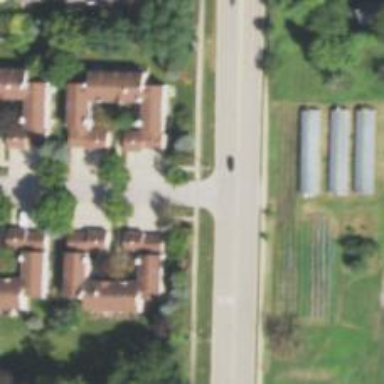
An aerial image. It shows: Residential road with asphalt surface and separate sidewalk.